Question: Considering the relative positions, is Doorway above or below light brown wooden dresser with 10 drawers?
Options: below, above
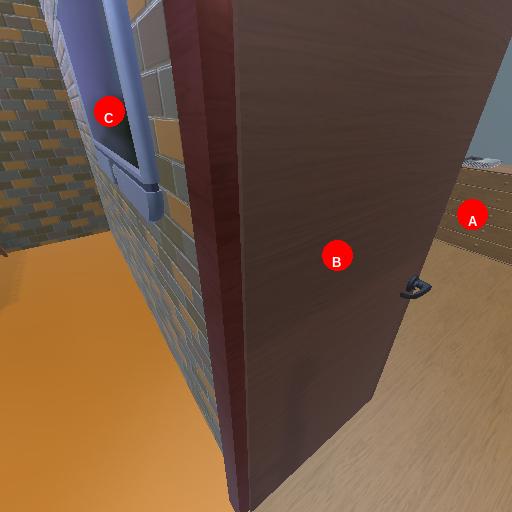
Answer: below